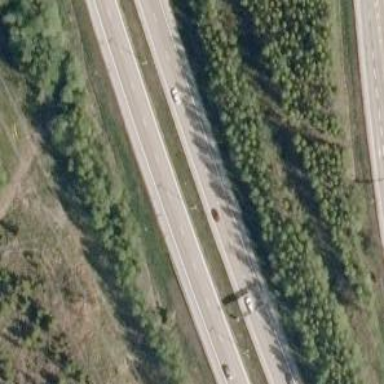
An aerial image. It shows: Asphalt motorway.